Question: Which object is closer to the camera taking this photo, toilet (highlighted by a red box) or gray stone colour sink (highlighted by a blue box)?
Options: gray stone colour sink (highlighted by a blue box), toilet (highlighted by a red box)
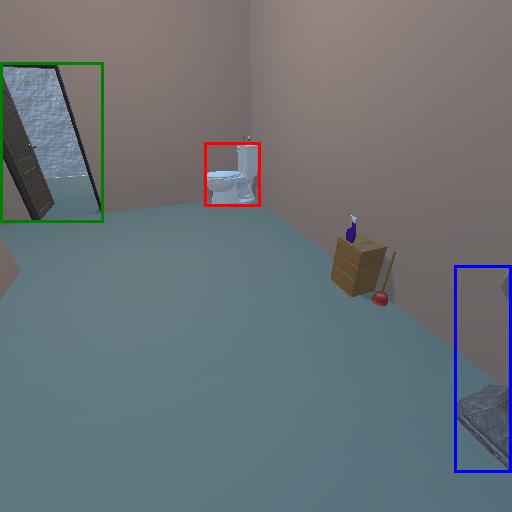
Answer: gray stone colour sink (highlighted by a blue box)